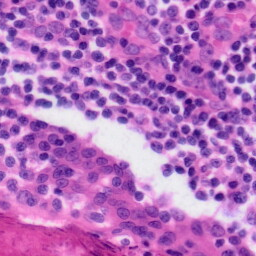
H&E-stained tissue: Tonsil